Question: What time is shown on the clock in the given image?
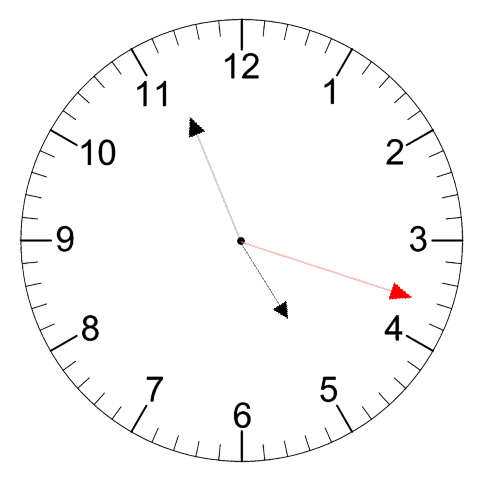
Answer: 04:56:18